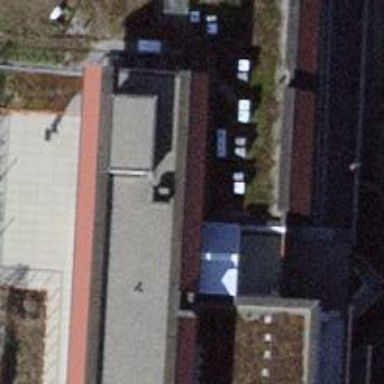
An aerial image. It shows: Building with flat roof.